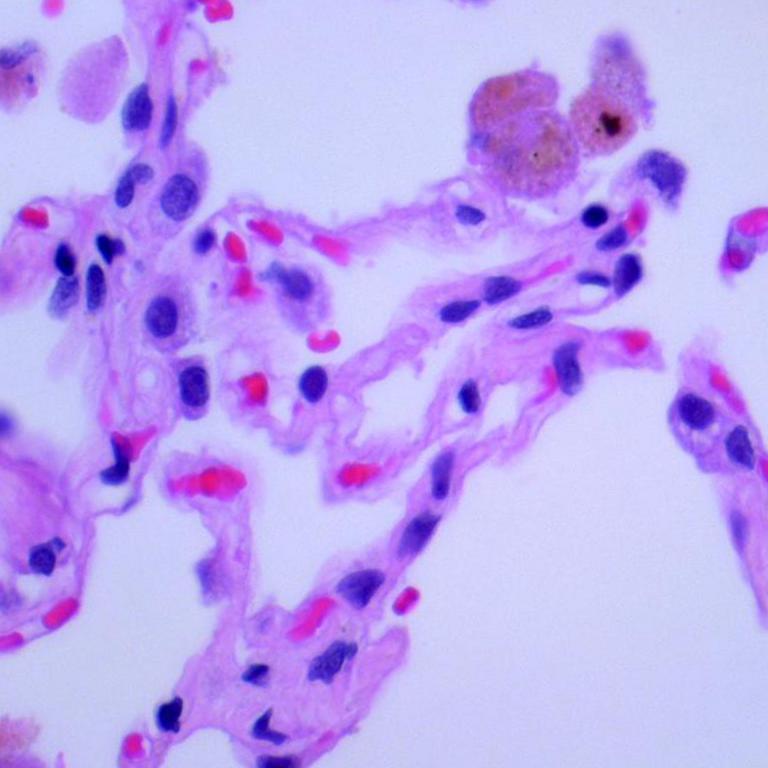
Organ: lung
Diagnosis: benign